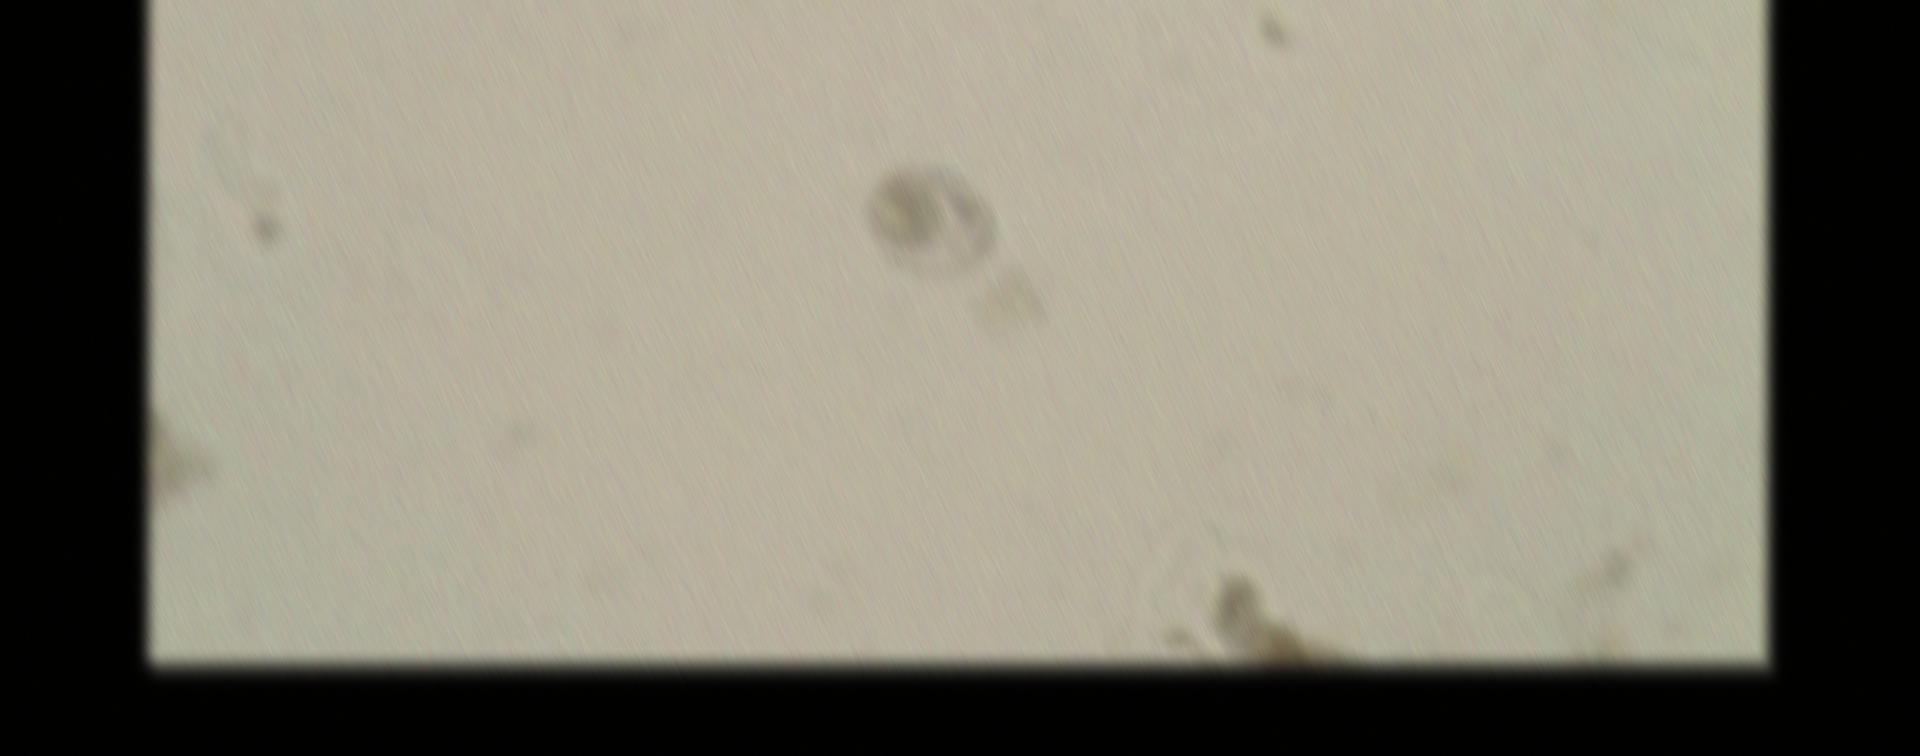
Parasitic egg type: Hymenolepis nana